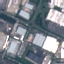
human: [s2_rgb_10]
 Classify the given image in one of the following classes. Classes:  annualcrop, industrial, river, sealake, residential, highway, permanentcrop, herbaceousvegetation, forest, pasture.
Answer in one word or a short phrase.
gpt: Industrial